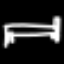
Label: bed